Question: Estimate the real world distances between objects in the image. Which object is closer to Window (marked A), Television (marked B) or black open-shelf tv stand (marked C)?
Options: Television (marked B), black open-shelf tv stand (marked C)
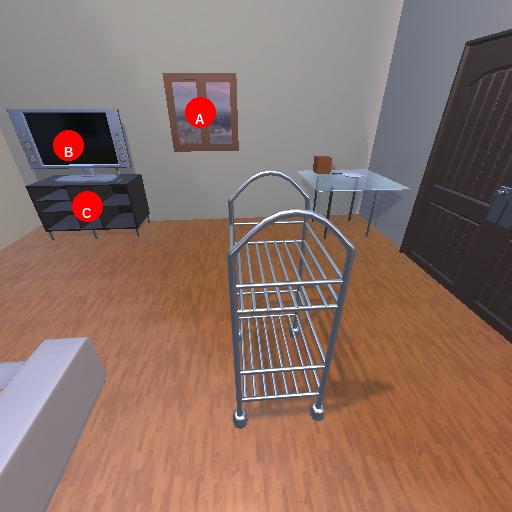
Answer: Television (marked B)